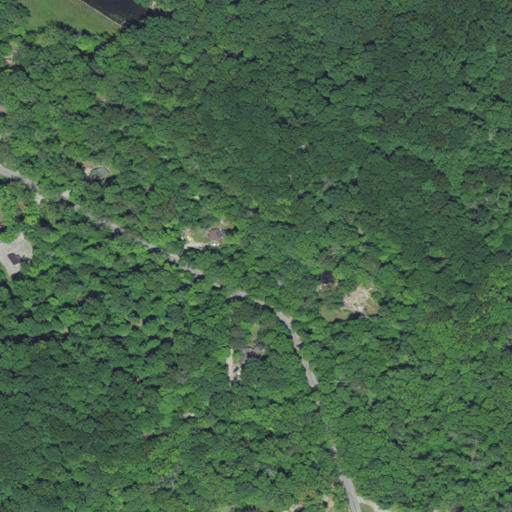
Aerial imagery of gap in Indiana named Low Gap containing deciduous forest and open development